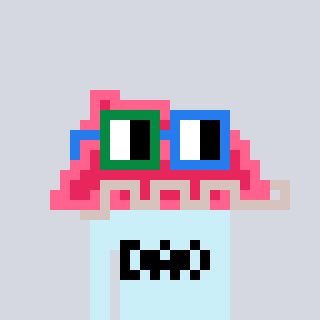
a pixel art character with square green and blue glasses, a retainer-shaped head and a cold-colored body on a cool background